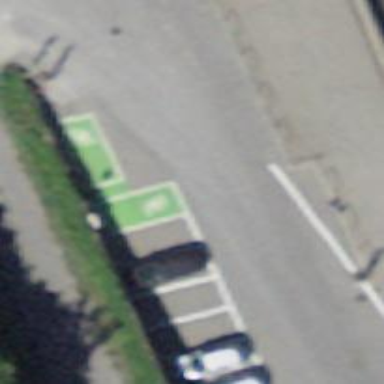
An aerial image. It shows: Charging station.